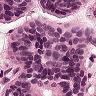
Metastatic tissue present: yes